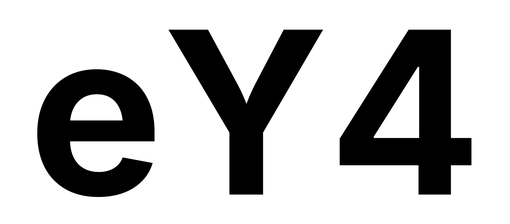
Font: Inter_Bold